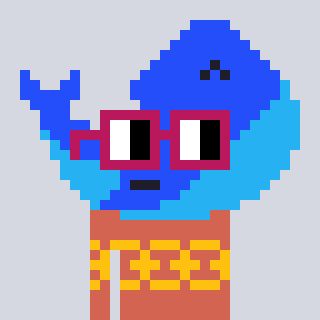
a pixel art character with square dark red glasses, a whale-shaped head and a peachy-colored body on a cool background